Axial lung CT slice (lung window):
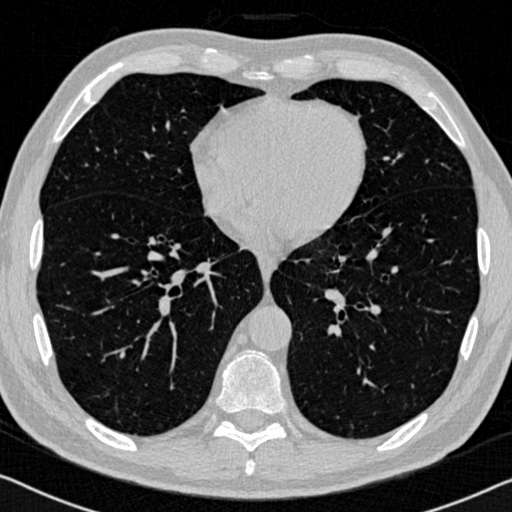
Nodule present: no